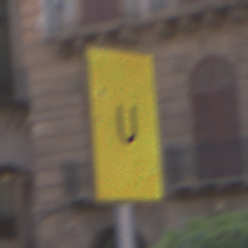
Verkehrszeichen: AnkuendigungOderFortsetzungUmleitungOhnePfeilsymbol
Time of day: SunriseSunset
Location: Outdoor (Urban)
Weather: PartlyCloudy
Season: NotSpecified
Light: Natural